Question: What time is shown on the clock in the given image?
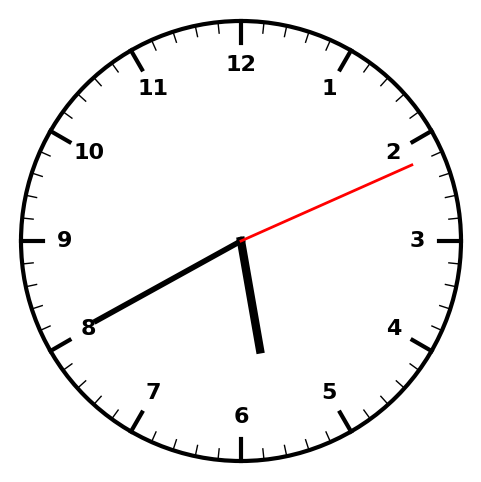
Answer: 05:40:11